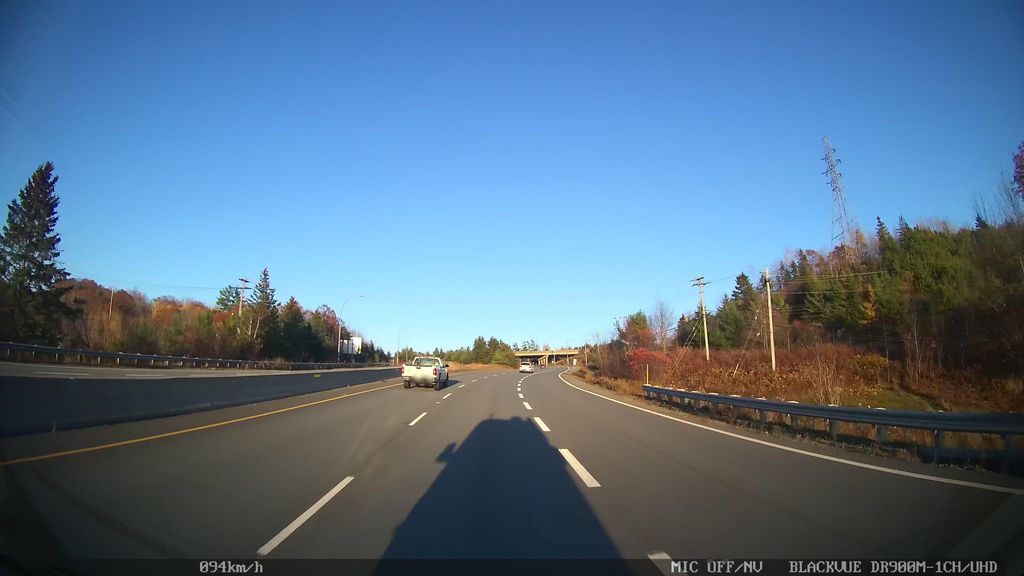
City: halifax